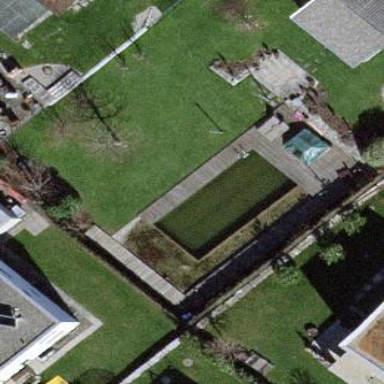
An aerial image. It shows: Swimming pool located in leisure land.